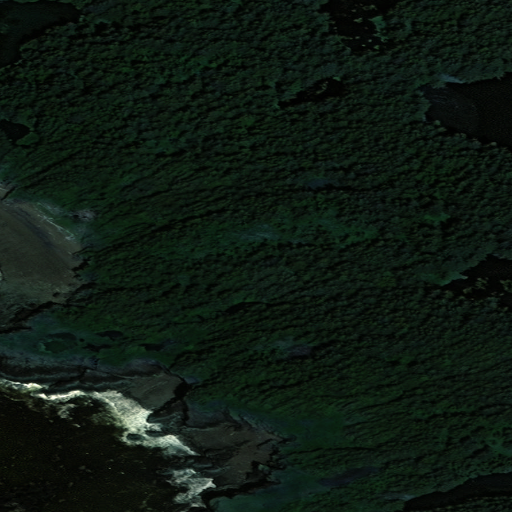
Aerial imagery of cape in Alaska named Eagle Cape containing only unknown